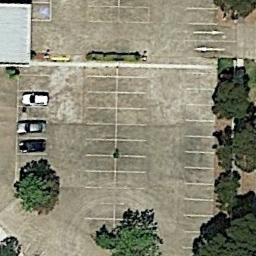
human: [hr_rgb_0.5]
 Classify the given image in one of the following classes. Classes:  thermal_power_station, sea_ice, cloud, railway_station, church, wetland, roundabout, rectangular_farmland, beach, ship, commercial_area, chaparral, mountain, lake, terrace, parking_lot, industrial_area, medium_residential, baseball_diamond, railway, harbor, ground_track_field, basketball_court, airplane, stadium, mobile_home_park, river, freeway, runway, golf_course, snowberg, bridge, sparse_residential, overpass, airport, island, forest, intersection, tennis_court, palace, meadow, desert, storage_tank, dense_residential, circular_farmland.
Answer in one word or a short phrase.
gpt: parking_lot